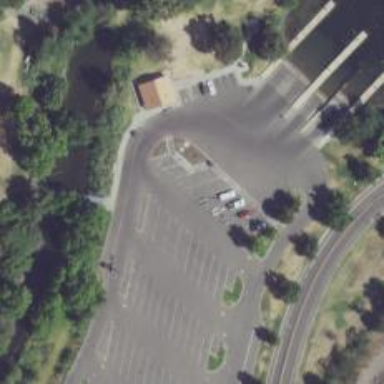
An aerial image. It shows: Parking space is available.